Interaction volume radius: 10 \u00c5
Interaction volume height: 40 \u00c5
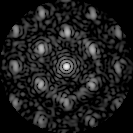
Disorder parameter: 0.4548